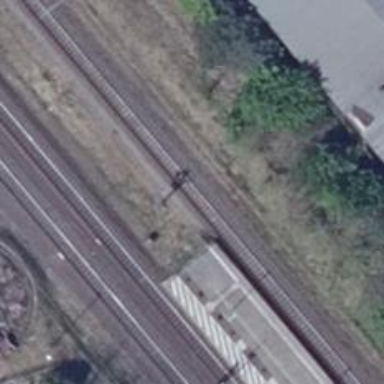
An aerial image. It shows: Railway signal.